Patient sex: F
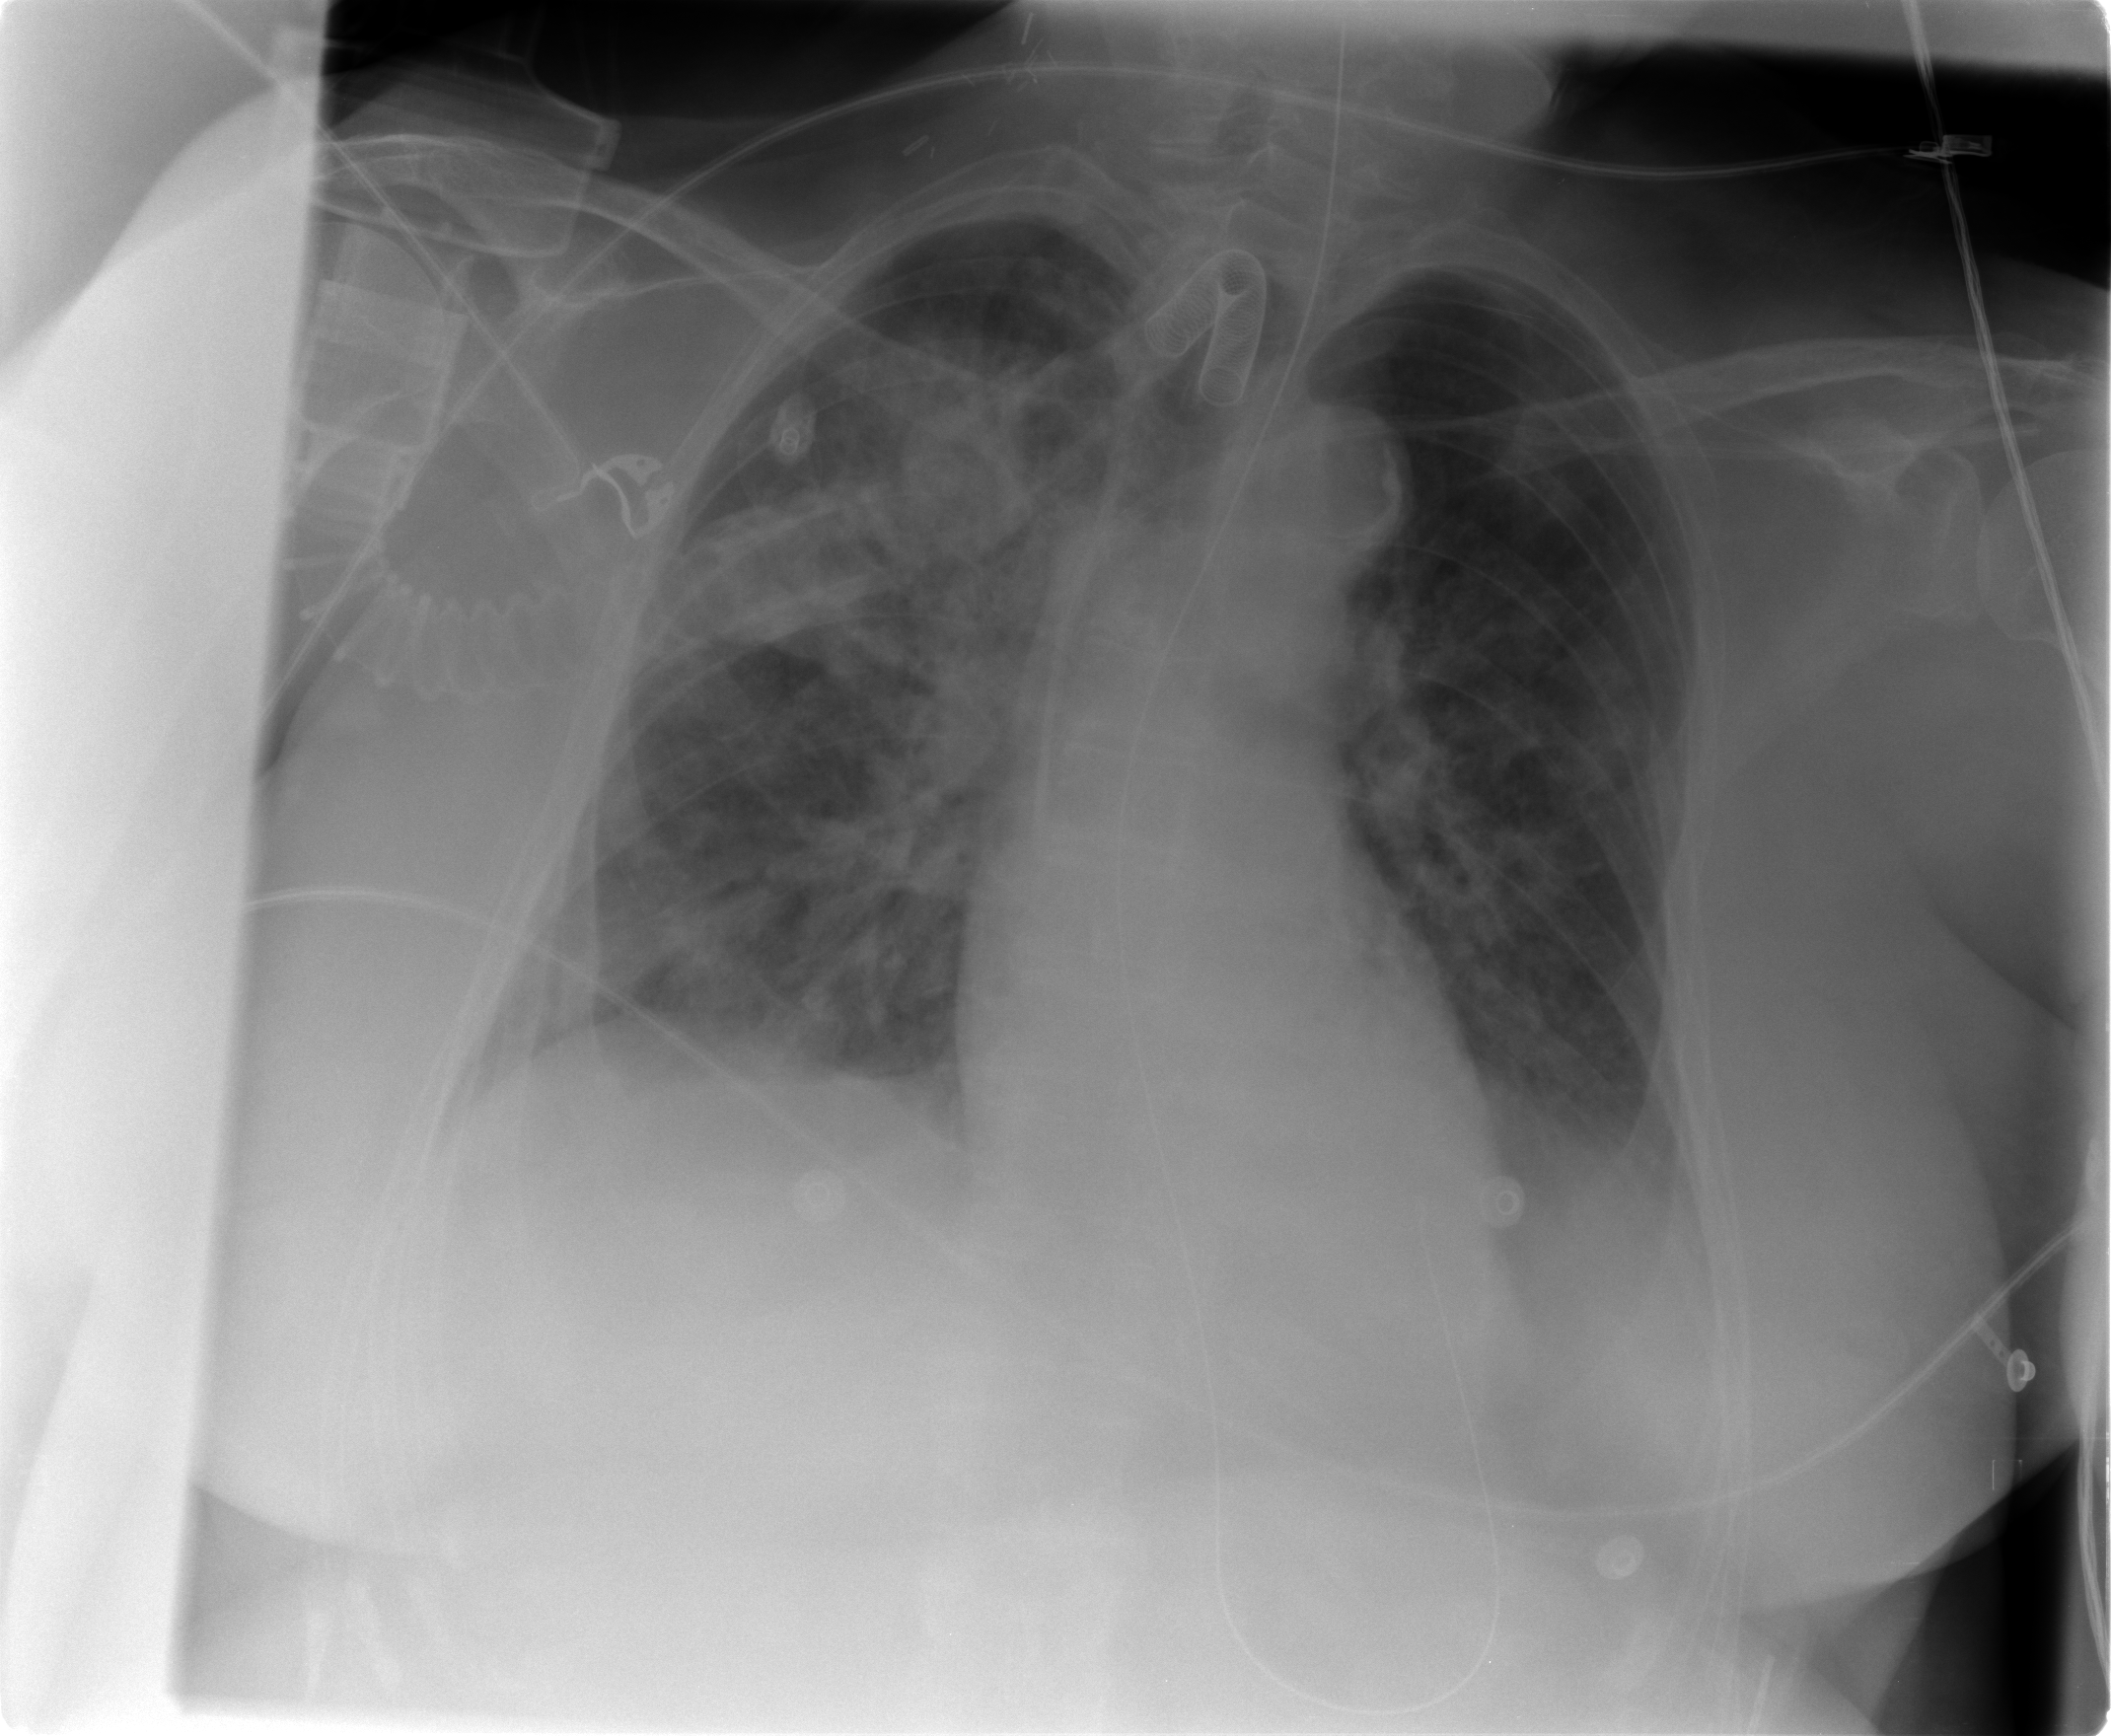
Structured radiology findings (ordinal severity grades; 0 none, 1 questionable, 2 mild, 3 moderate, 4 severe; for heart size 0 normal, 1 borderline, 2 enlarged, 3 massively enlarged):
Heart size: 0
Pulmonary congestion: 1
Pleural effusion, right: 1
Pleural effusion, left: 2
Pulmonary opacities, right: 3
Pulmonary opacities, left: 2
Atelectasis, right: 2
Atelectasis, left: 2